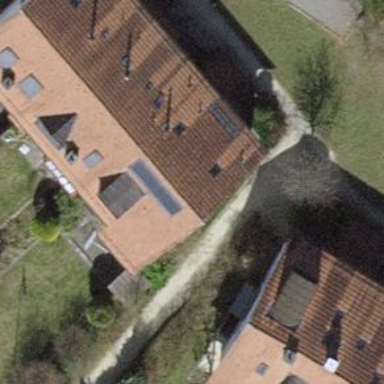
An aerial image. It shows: Building with tile roof.